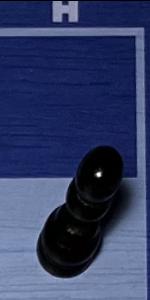
Label: Pawn_Black